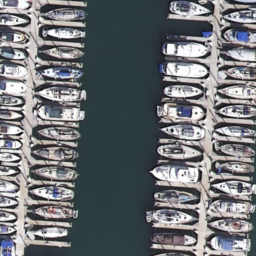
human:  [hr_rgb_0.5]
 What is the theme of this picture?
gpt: harbor

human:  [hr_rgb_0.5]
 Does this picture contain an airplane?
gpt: no

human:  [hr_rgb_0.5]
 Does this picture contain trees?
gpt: no

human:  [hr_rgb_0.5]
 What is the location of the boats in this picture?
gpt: left and right